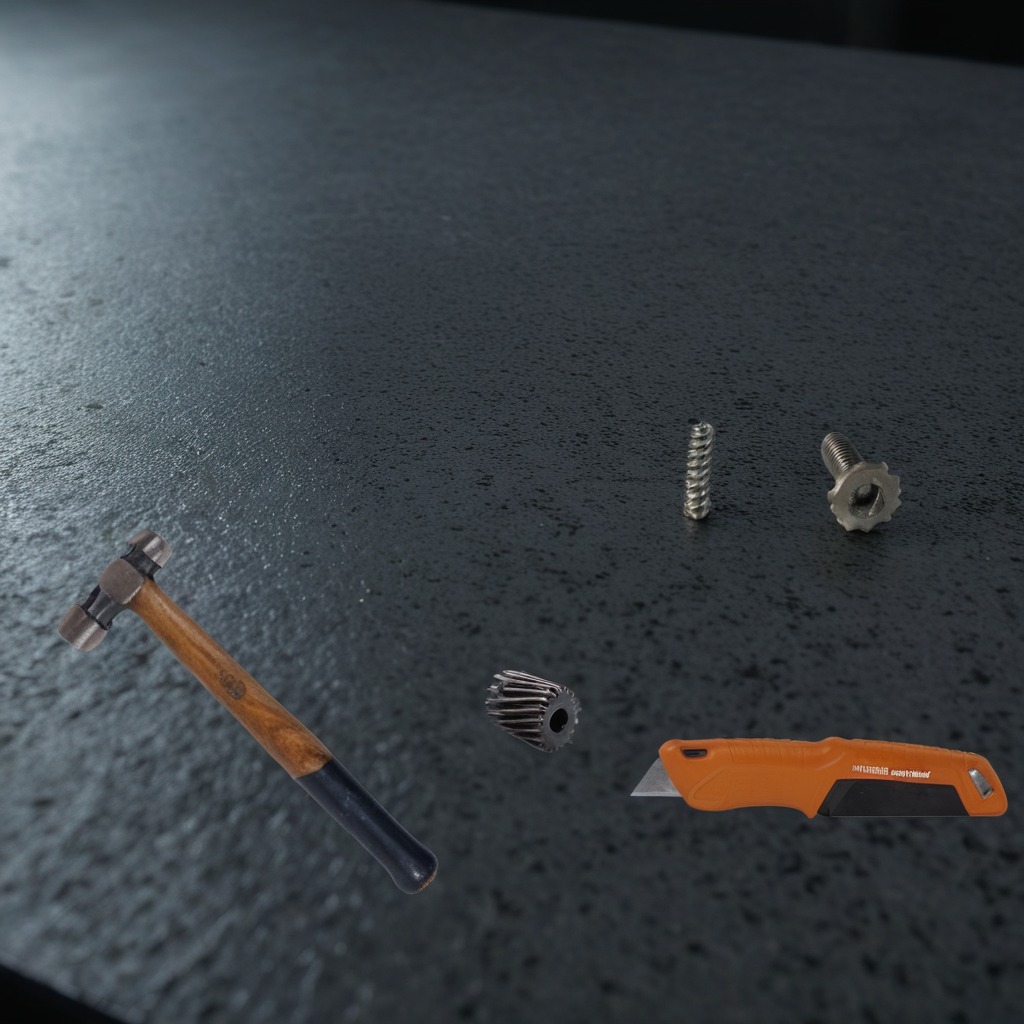
A steel gear with teeth, a utility knife, a metal machine screw, a hammer, and a coiled metal spring are lying on the clean granite table inside a workshop at night.